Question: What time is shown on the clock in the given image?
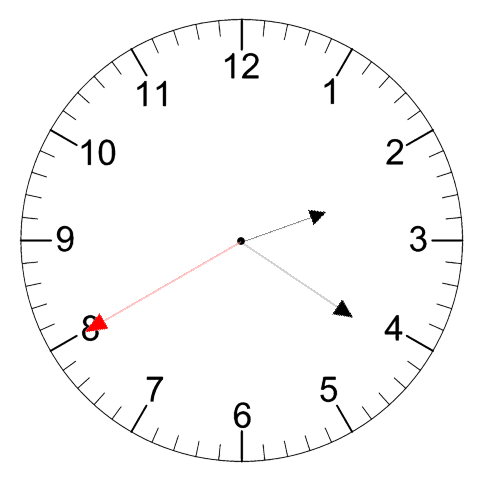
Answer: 02:20:40